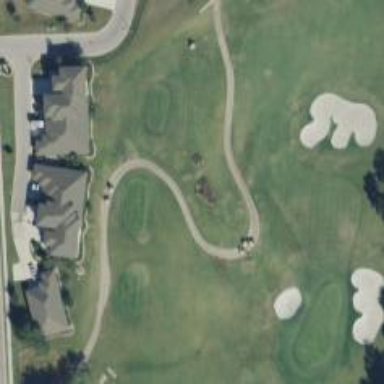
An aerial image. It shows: Path for golf carts.